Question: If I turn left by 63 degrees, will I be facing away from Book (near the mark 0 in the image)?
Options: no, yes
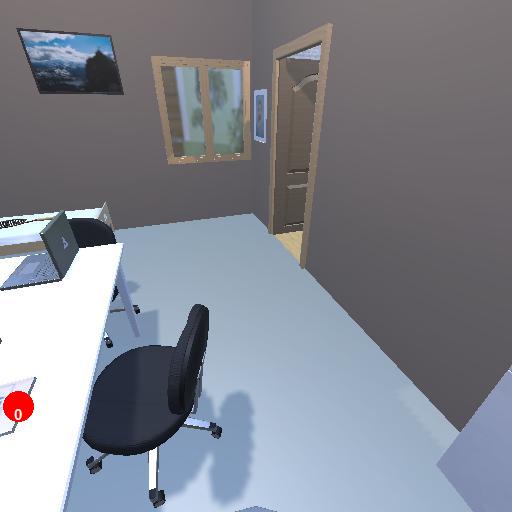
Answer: no